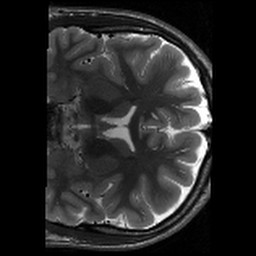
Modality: T2w
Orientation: coronal
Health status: healthy
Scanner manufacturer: siemens
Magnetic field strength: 3 T
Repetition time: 8.02 s
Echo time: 0.08 s